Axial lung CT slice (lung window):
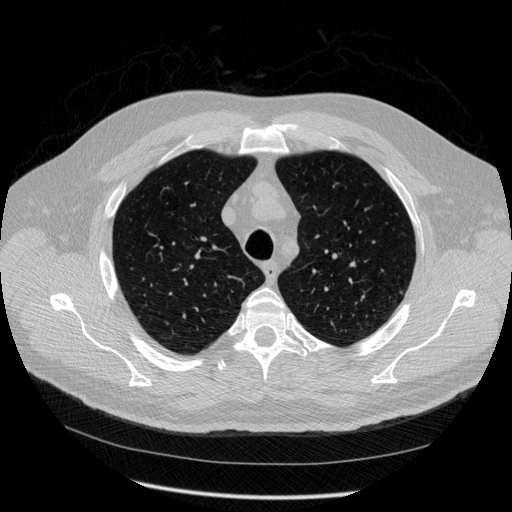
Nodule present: no